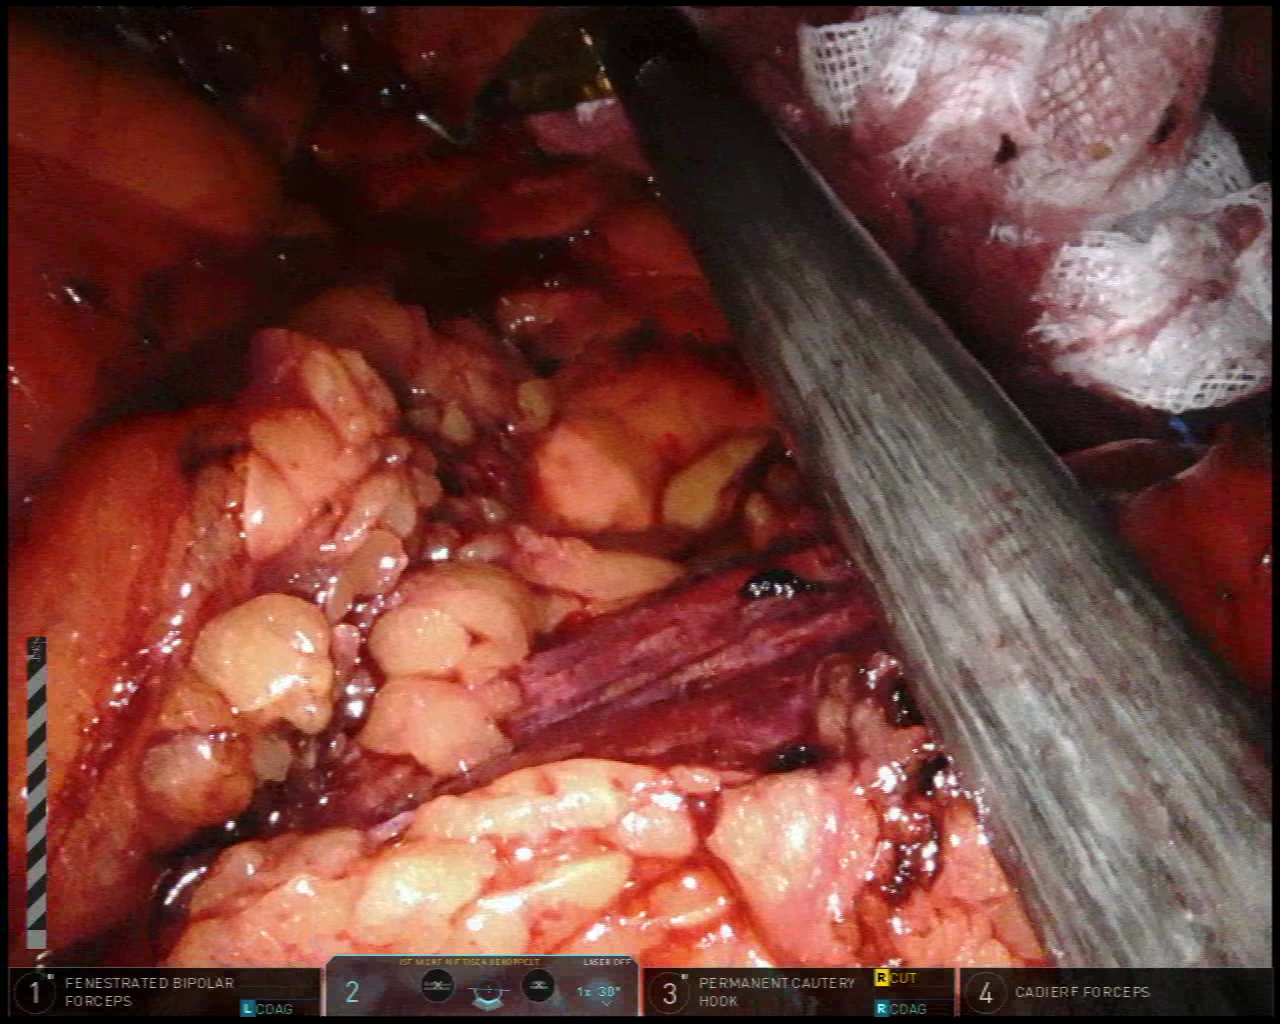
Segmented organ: pancreas
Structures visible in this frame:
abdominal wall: no
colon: no
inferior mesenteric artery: no
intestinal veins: no
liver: no
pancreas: yes
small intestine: no
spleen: no
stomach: no
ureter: no
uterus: no
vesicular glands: no